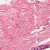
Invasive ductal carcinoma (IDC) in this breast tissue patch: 0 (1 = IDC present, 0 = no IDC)